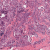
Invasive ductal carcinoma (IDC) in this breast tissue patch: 0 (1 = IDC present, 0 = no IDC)